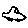
Label: car